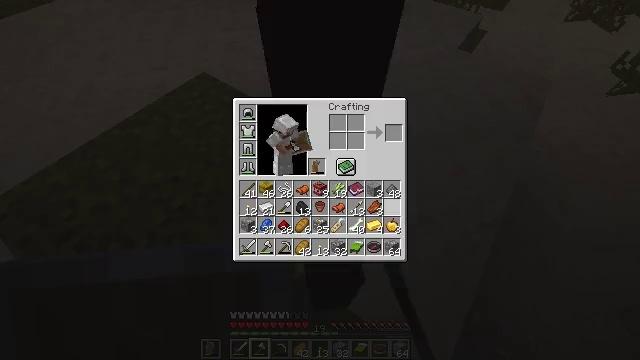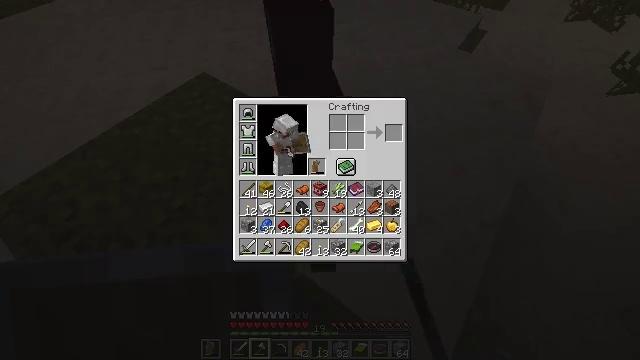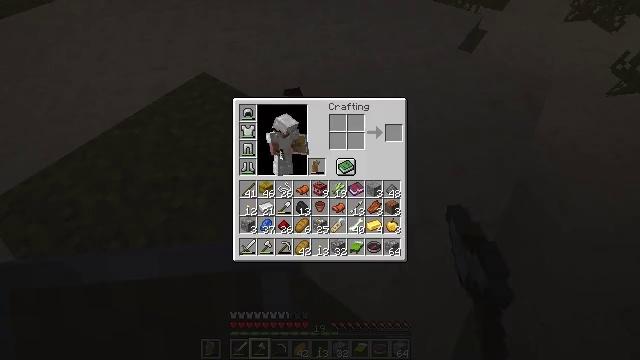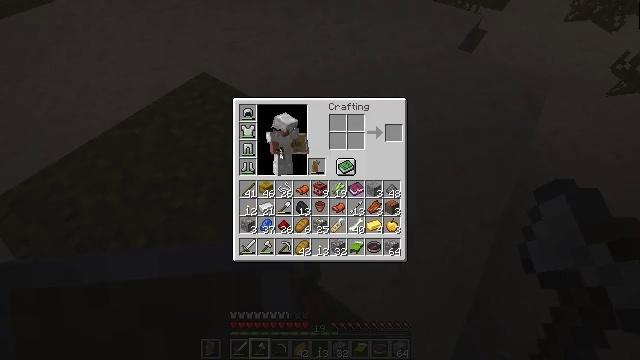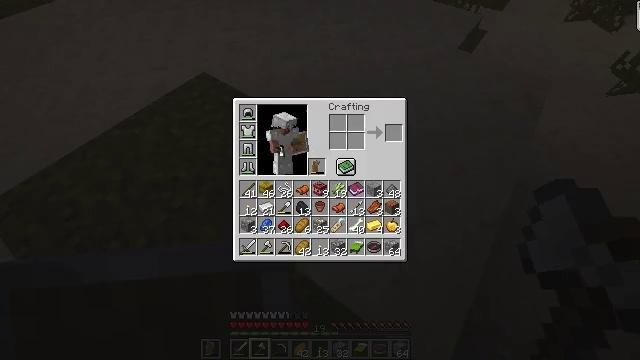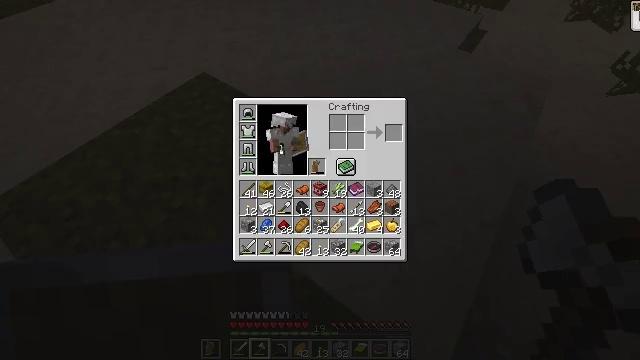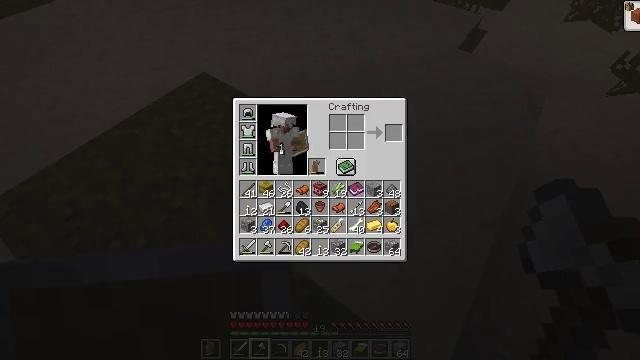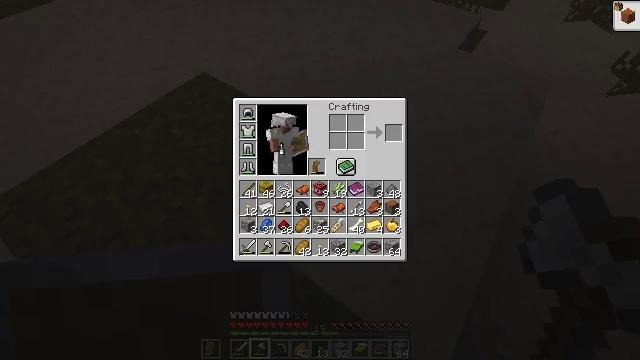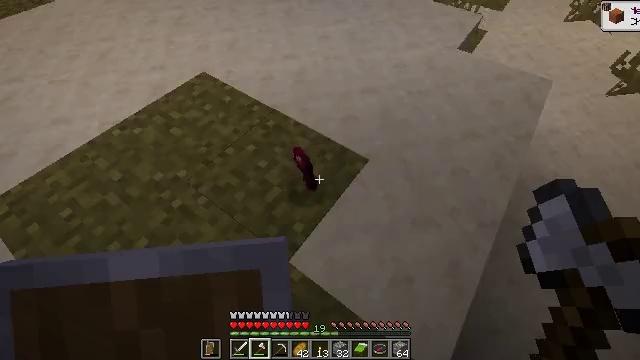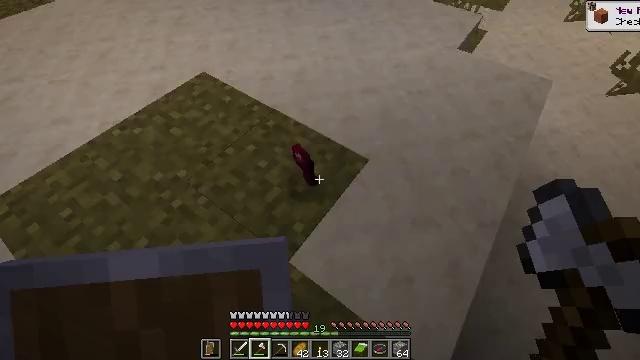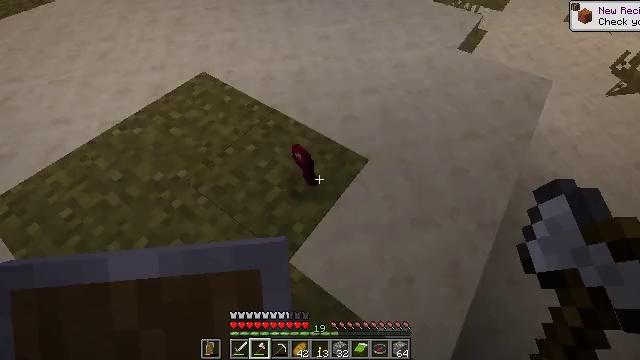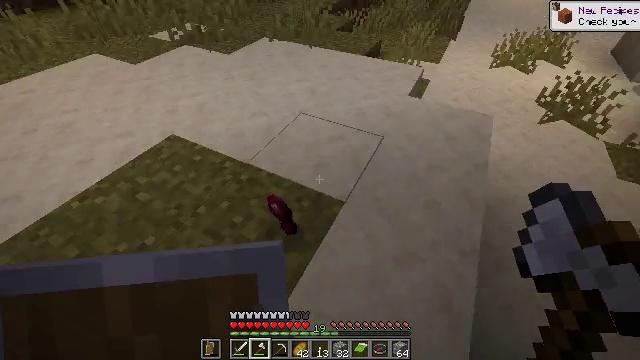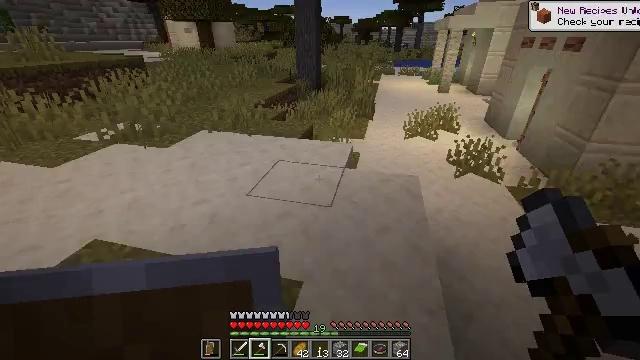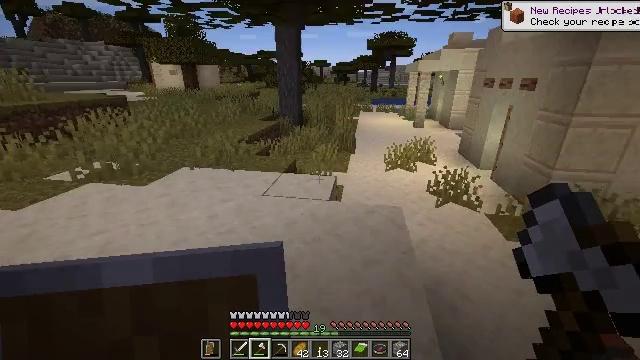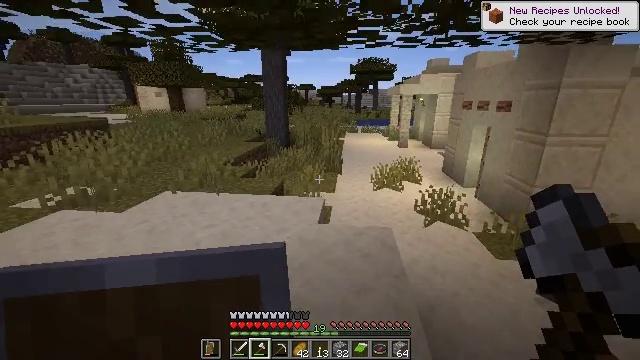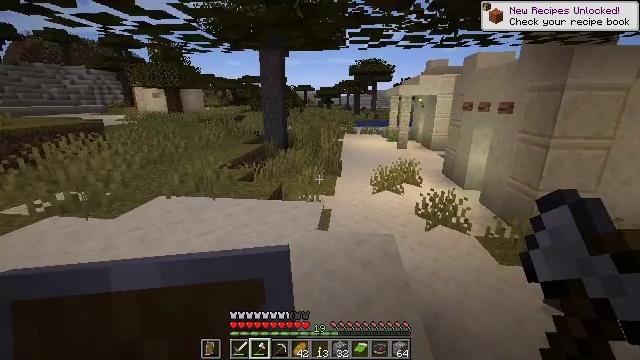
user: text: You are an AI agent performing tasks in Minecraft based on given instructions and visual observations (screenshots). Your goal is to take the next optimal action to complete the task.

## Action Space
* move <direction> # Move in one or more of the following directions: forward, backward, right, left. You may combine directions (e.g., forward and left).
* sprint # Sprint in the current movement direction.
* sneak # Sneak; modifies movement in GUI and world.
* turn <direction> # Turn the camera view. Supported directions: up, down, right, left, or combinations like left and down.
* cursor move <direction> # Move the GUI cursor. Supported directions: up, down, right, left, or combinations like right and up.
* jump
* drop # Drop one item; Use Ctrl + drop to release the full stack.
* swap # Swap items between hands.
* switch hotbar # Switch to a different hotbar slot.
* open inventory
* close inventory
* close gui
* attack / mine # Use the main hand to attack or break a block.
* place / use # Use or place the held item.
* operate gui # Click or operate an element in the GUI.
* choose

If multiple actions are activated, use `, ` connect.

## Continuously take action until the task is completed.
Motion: motion action
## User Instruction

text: Break the potted dead bush to collect it.
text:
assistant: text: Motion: cursor move up, open gui
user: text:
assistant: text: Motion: cursor move right and up
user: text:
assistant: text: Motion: cursor move up
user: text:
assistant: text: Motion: cursor move up
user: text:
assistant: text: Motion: no_op
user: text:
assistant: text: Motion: no_op
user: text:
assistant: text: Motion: no_op
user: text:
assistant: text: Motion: no_op
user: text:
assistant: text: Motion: close gui
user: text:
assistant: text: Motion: open inventory
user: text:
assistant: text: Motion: turn right and up
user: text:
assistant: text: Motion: turn right and up
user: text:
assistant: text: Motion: turn right and up
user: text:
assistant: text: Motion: move forward, turn right and up
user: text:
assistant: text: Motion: move forward
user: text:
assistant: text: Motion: move forward
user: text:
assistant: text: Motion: move forward
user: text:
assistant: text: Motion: move forward
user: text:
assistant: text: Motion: move forward, sprint
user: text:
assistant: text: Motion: move forward, sprint
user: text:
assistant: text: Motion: move forward, sprint, turn right
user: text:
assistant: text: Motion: move forward, sprint, turn right
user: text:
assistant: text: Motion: move forward, turn right and up
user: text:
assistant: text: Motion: move forward
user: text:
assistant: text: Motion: move forward
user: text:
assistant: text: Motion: move forward
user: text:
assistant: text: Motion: move forward
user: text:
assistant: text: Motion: move forward, turn right
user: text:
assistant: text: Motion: move forward, turn right
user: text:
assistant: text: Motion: move forward, turn right